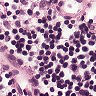
Metastatic tissue present: no